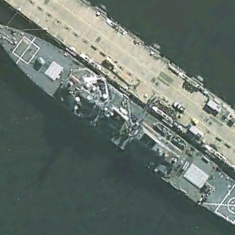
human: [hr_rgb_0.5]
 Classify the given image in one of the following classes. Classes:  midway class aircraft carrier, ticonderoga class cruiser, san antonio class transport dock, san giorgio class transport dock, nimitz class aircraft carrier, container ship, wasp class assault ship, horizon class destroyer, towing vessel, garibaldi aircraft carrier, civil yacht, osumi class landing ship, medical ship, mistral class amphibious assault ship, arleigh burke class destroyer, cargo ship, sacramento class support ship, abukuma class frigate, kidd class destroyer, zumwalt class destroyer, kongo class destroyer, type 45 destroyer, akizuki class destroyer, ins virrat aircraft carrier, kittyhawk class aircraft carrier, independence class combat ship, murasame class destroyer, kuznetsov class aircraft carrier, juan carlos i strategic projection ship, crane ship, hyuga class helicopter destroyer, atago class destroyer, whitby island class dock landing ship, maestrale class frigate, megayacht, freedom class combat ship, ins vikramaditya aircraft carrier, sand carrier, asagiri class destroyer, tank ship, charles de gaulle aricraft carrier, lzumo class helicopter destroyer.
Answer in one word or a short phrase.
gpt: Arleigh Burke class destroyer